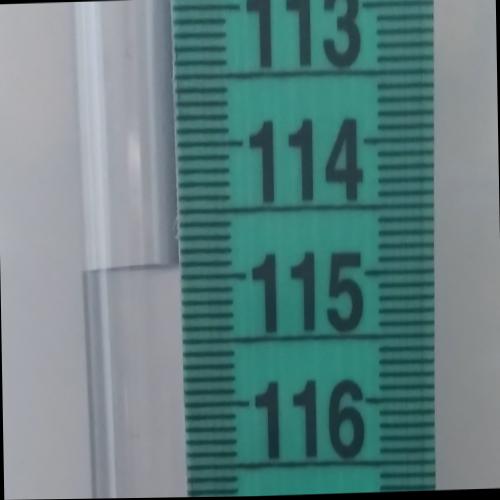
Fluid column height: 114.9 cm